Question: I am working on Windows 8 application in C#/XAML.
I have a list of steps to show and the list can have one to many steps.
I have tried the 'GridView' and 'ListView' controls, but with those, it is not possible to have each element have its own height (because one step might have only one line of text, and the next one 3 lines, for example). The 'VariableSizedGridview' does not help either.
What I am trying to achieve is something like the way cooking steps are shown in the Microsoft Bing Food & Drink app. So, steps are shown in rows in the first column, and when the end of the page is reached, it creates a second column, and so on. Like so :

Could anyone please help me find a way to achieve this?
What control to use and how?
It looks very simple, but I was not able to find any solution while searching online.
Thank you
Here is what I have done with the 'Gridview' control (the 'Listview' was quite similar) :
'''
<Grid Name="gridSteps" Grid.Column="3" Margin="25,69,25,69">
<Grid.RowDefinitions>
<RowDefinition Height="Auto"/>
<RowDefinition Height="*"/>
</Grid.RowDefinitions>
<TextBlock Text="ETAPES" FontSize="22" FontWeight="Bold"></TextBlock>
<GridView Grid.Row="1" Name="gvGroupSteps" SelectionMode="None" IsHitTestVisible="False" VerticalAlignment="Top">
<GridView.ItemTemplate>
<DataTemplate>
<StackPanel Width="400">
<TextBlock Text="{Binding Order}" Margin="0,15,0,0" FontSize="20" Foreground="Bisque"></TextBlock>
<TextBlock Text="{Binding Description}" Margin="0,5,0,0" FontSize="18" TextWrapping="Wrap"></TextBlock>
</StackPanel>
</DataTemplate>
</GridView.ItemTemplate>
<GridView.GroupStyle>
<GroupStyle>
<GroupStyle.HeaderTemplate>
<DataTemplate>
<StackPanel Background="#FFC9C9C9">
<TextBlock Text="{Binding GroupName}" FontSize="20" FontWeight="SemiBold"></TextBlock>
</StackPanel>
</DataTemplate>
</GroupStyle.HeaderTemplate>
</GroupStyle>
</GridView.GroupStyle>
</GridView>
</Grid>
'''
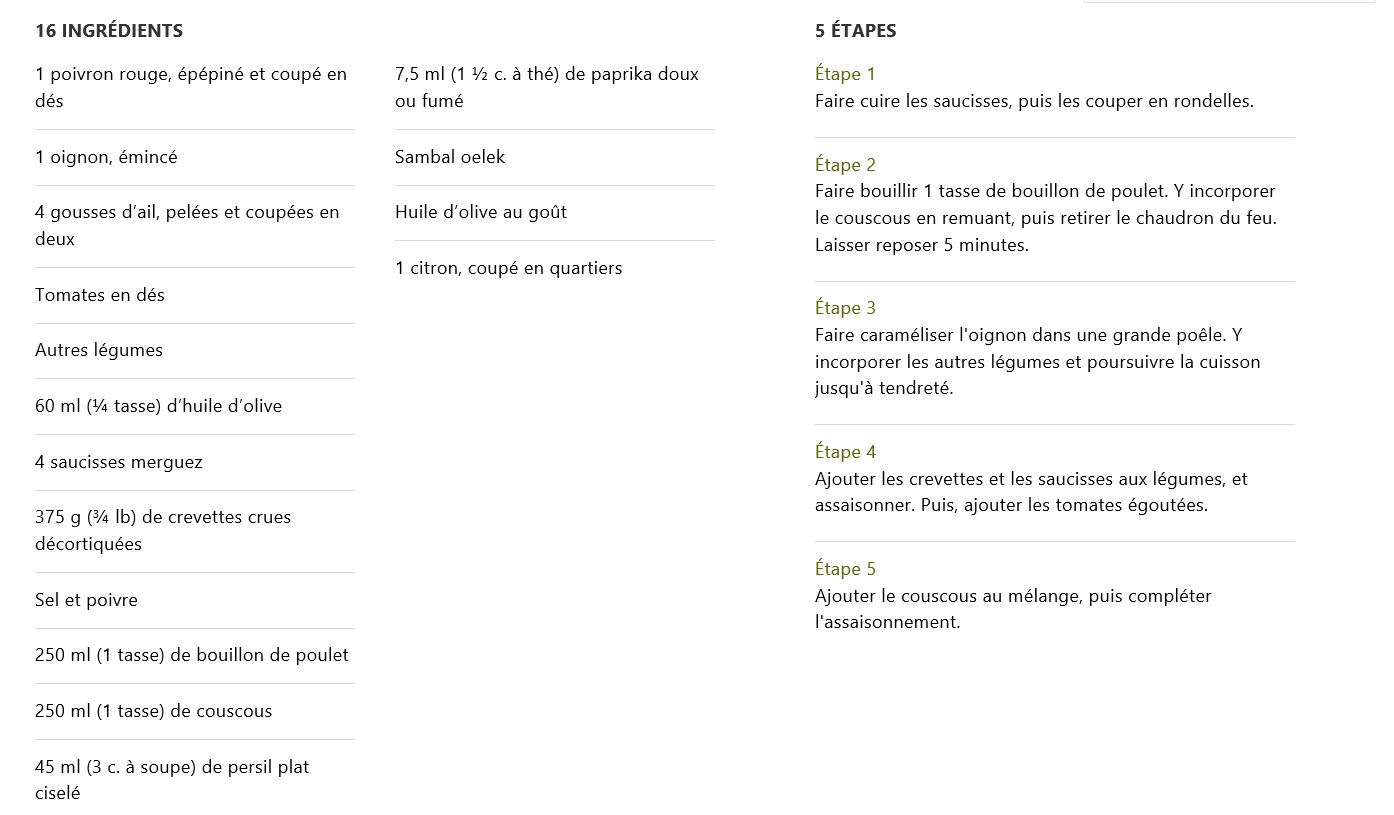
Answer: I have been looking all over the internet for a solution, but could not manage to find anything.
So i decided to do everything myself in C# code.
In short, in have a StackPanel with Orientation set to Horizontal, and I add a Grid to it and add rows to that Grid for every item i have. When the maximum height is reached (based on the screen Height), I add a new Grid to the StackPanel, and so on.
Here is my code if anyone needs it :
'''
// Nombre de lignes maximal (16 lignes a 1080p)
int maxCharCount = (int)Window.Current.Bounds.Height * 16 / 1080;
spIngredients.Children.Clear();
foreach (var groupIngredient in db.Table<GroupIngredient>().Where(x => x.RecipeId == _currentRecipe.Id))
{
int linesCount = 0;
int row = 0;
var gGroup = new Grid();
spIngredients.Children.Add(gGroup);
gGroup.RowDefinitions.Add(new RowDefinition() { Height = GridLength.Auto });
var groupName = new TextBlock() { Text = groupIngredient.Name, FontSize = 20, FontWeight = FontWeights.SemiBold, Margin = new Thickness(10) };
gGroup.Children.Add(groupName);
Grid.SetRow(groupName, row);
foreach (var ingredient in db.Table<Ingredient>().Where(x => x.GroupIngredientId == groupIngredient.Id))
{
// Nombre de lignes, split a 45 char
linesCount += 1 + ingredient.IngredientFull.Length / 45;
if (linesCount >= maxCharCount)
{
var gCol = new Grid();
spIngredients.Children.Add(gCol);
gCol.RowDefinitions.Add(new RowDefinition() { Height = GridLength.Auto });
var col = new TextBlock() { Text = "", FontSize = 20, FontWeight = FontWeights.SemiBold, Margin = new Thickness(10) };
gCol.Children.Add(col);
gGroup = gCol;
row = 0;
linesCount = 0;
Grid.SetRow(col, row);
}
row++;
ingredient.Quantity = ingredient.Quantity * multiplier;
gGroup.RowDefinitions.Add(new RowDefinition() { Height = GridLength.Auto });
var ingredientName = new TextBlock() { Text = ingredient.IngredientFull, Margin = new Thickness(10), FontSize = 18, TextWrapping = TextWrapping.Wrap, MaxWidth = 300 };
gGroup.Children.Add(ingredientName);
Grid.SetRow(ingredientName, row);
}
}
'''